Current action and preconditions to check: trajectory_clear

Your task: For each precondition in the list above, predict whether it will hold at this action.

Consider the current scene as observed from the mobile robot's camera, and analyze the predicted future states of all dynamic agents (e.g., people, animals, vehicles, or any moving entities) within the NEXT SECOND.

IMPORTANT: Only answer "very likely" if you are absolutely certain—based on strong, clear evidence—that a dynamic agent will violate the precondition in the predicted future state. Do NOT answer "very likely" for unlikely, ambiguous, or low-probability risks.

Ask yourself for each precondition: Is there a high probability, with clear and convincing evidence, that the predicted future states of any dynamic agent will interfere with the predicted future state of the currently executing action within the NEXT SECOND, causing that precondition to fail?

Assess the risk level based on these predictions. Use "likely" or "very likely" if motions create a clear risk of interference.

Use "neutral" or "improbable" if agents are nearby but their predicted paths are clearly diverging or non-conflicting.

Failure Risk Categories: "very improbable", "improbable", "neutral", "likely", "very likely"

Answer Format: Output ONLY the probability_of_failure value from these categories: "very improbable", "improbable", "neutral", "likely", "very likely"

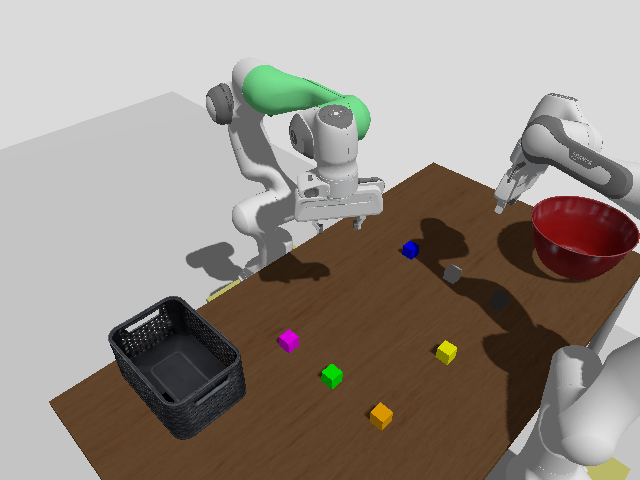

Answer: very improbable